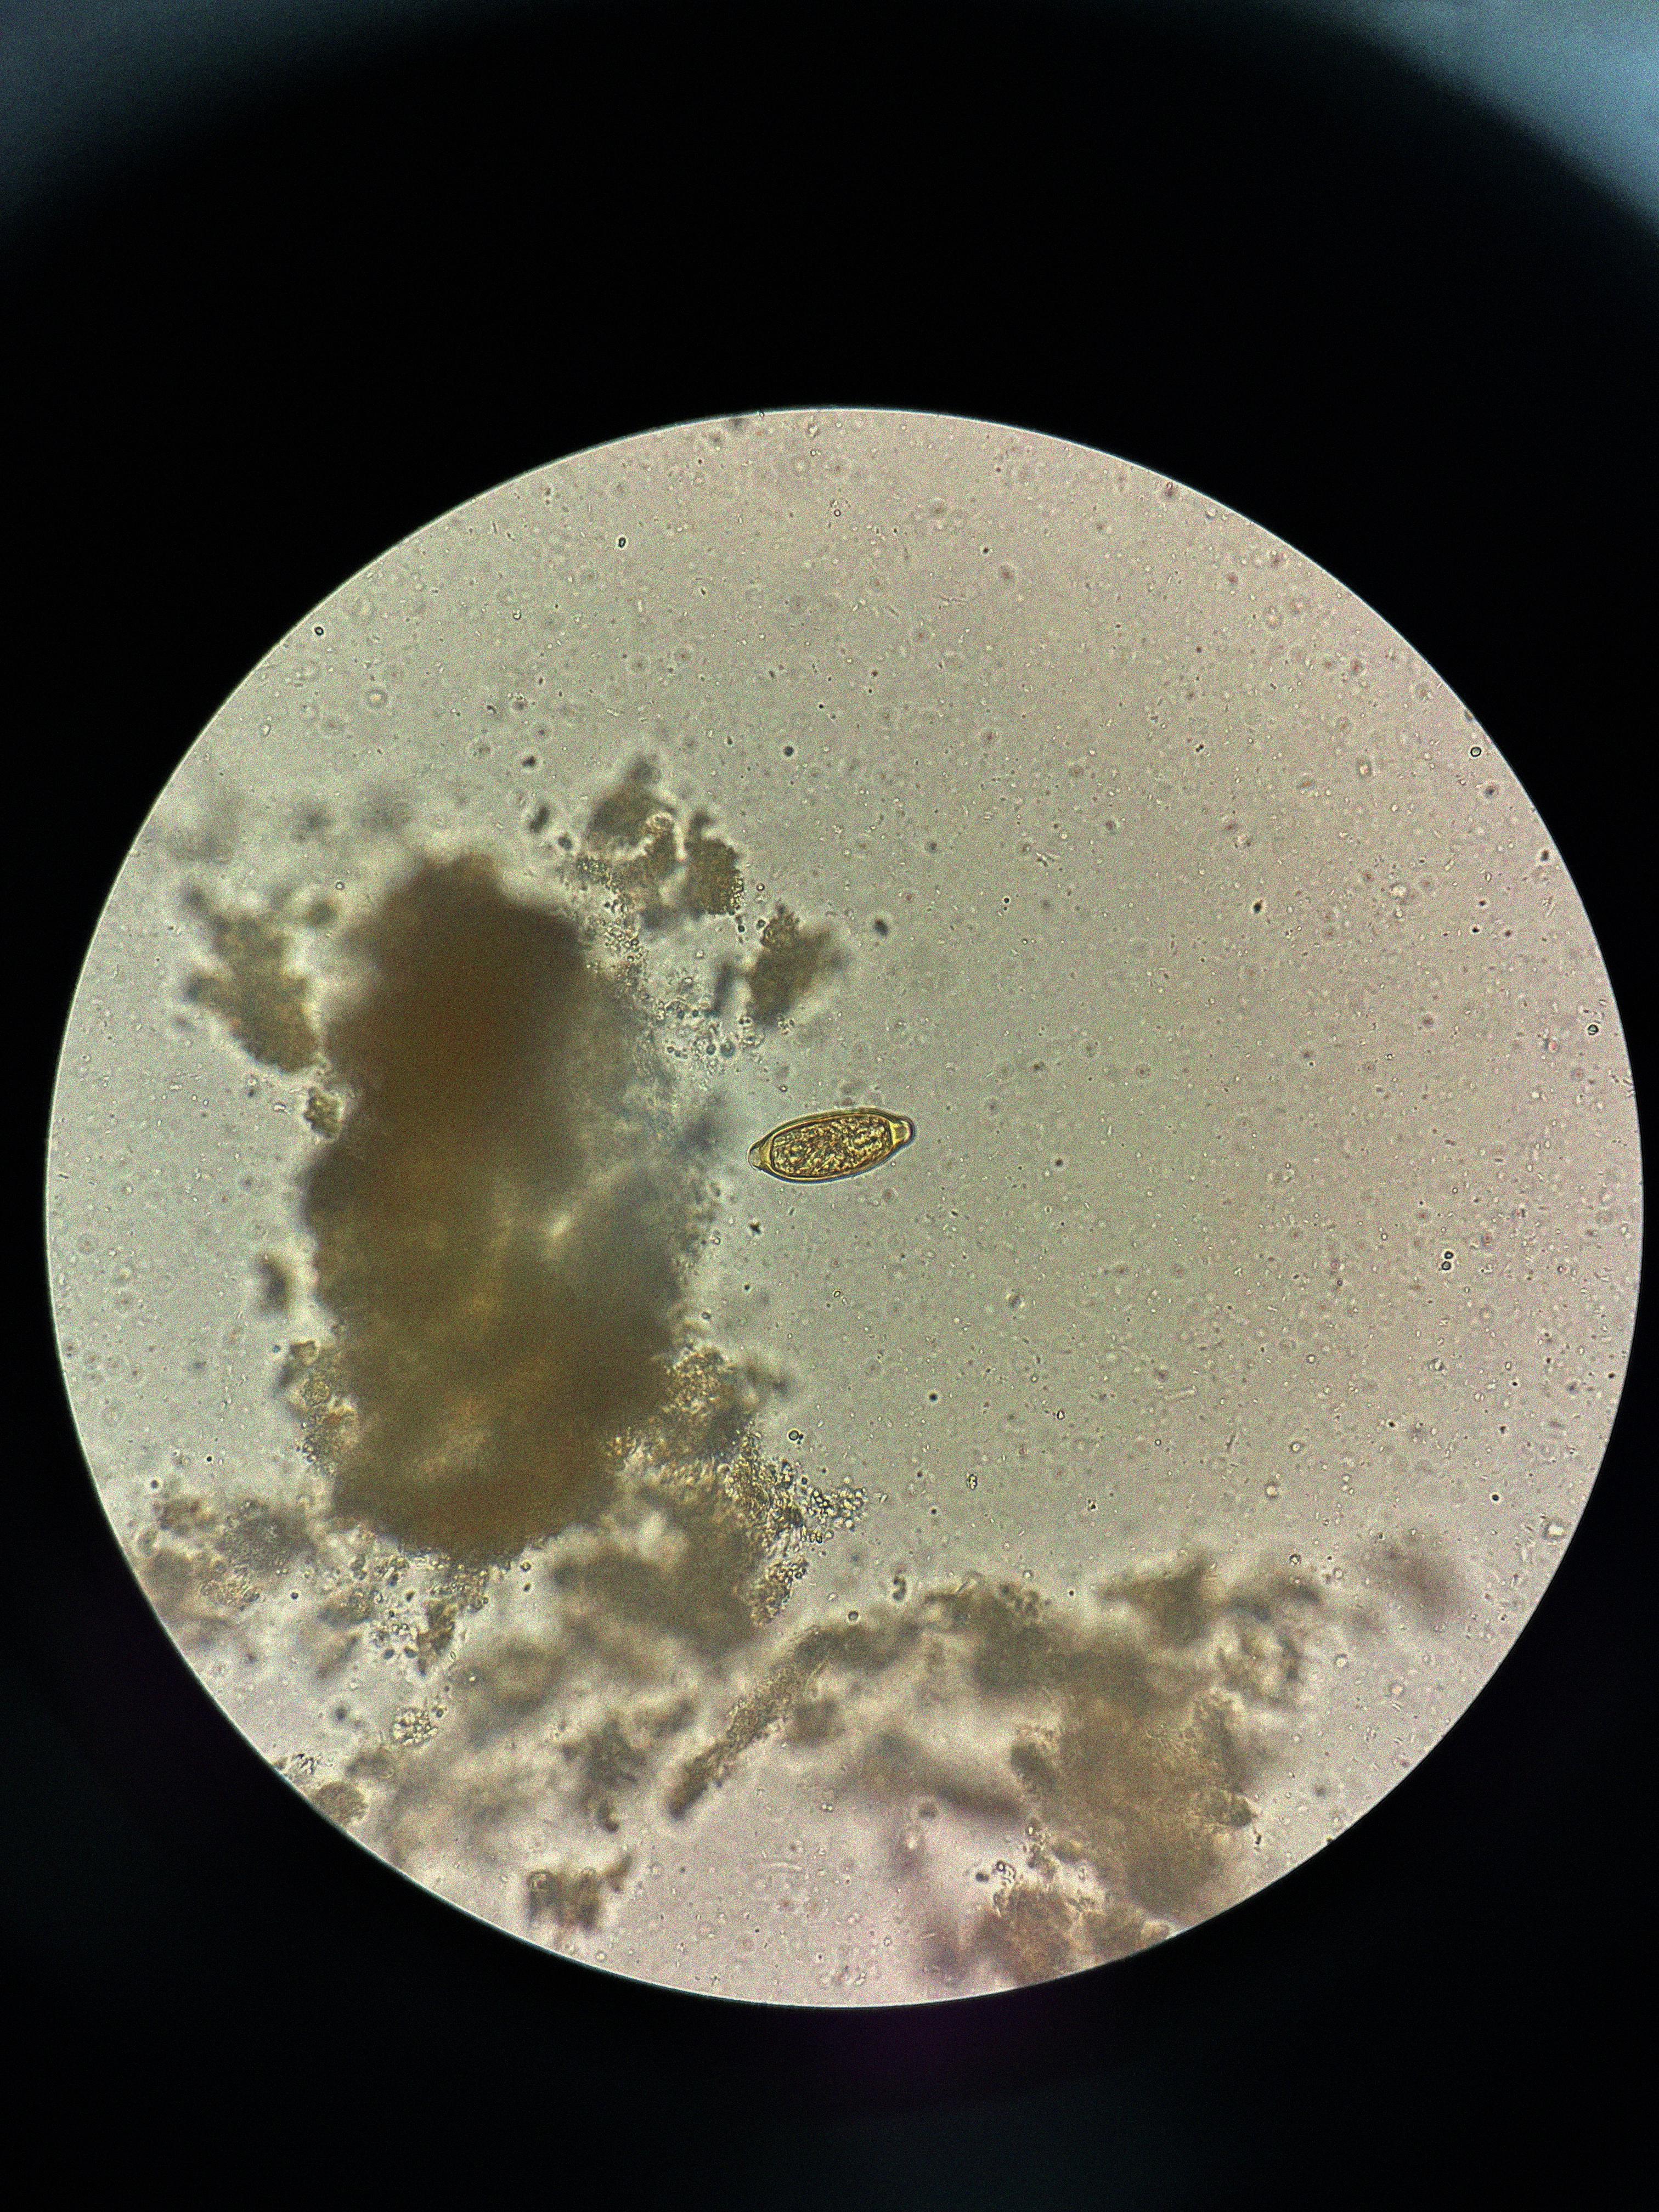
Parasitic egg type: Trichuris trichiura